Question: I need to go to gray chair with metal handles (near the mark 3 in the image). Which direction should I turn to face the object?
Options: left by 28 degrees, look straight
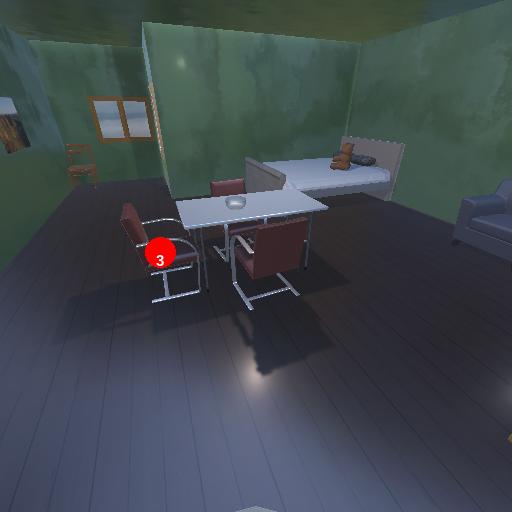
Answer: left by 28 degrees